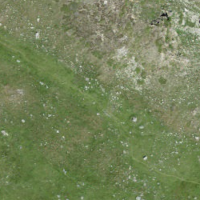
EUNIS habitat code: 26
Species observed at this site:
Anthyllis vulneraria